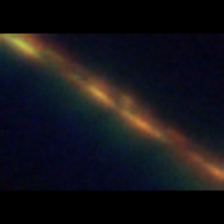
Taxon: Psuedo-nitzschia
Group: Diatoms